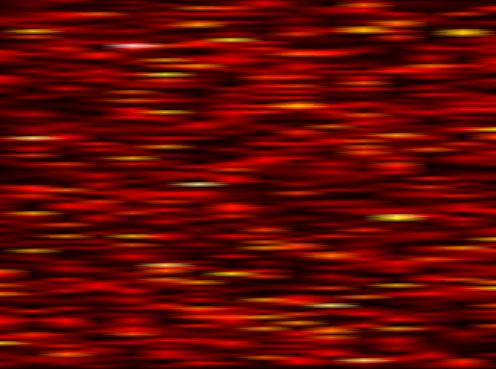
Label: UFMC